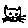
Label: cat